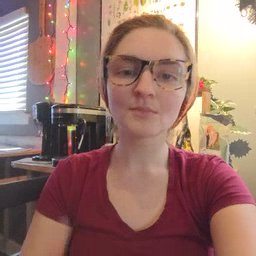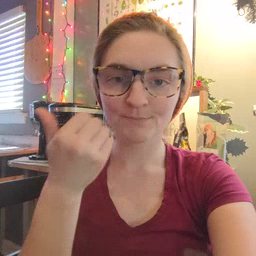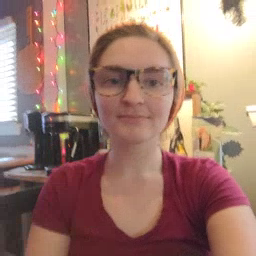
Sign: napkin